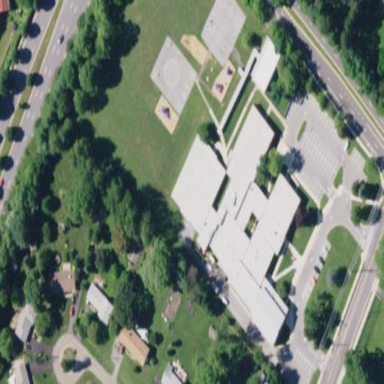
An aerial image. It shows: School.